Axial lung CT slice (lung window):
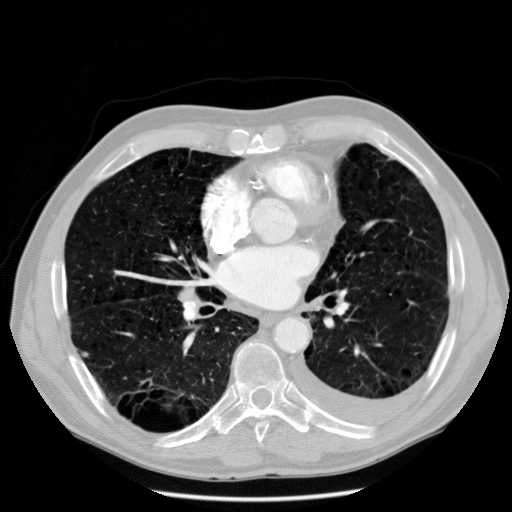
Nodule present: yes
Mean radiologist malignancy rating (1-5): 2